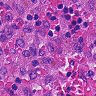
Metastatic tissue present: no